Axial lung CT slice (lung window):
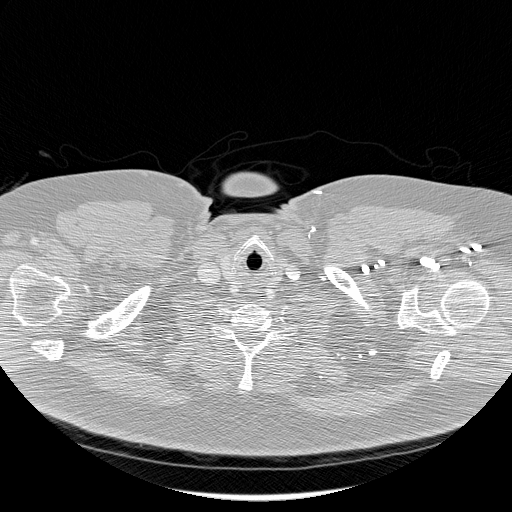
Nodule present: no